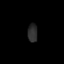
Tissue: lung
Cell type: Fibroblasts
Senescence score: 0.5671
Nuclear area (px): 170
Mean DAPI intensity: 45.247